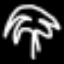
Label: palm tree